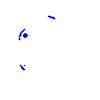
Particle: electron